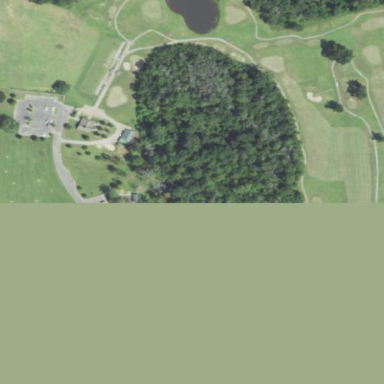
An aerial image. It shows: Golf course.